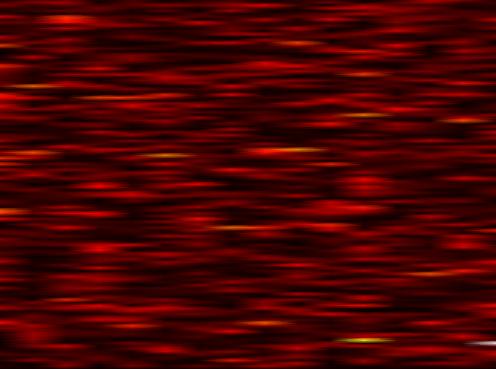
Label: FBMC